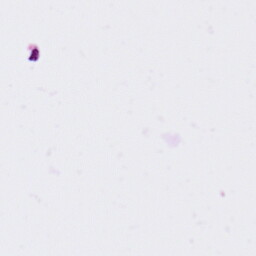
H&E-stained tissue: Ovarian